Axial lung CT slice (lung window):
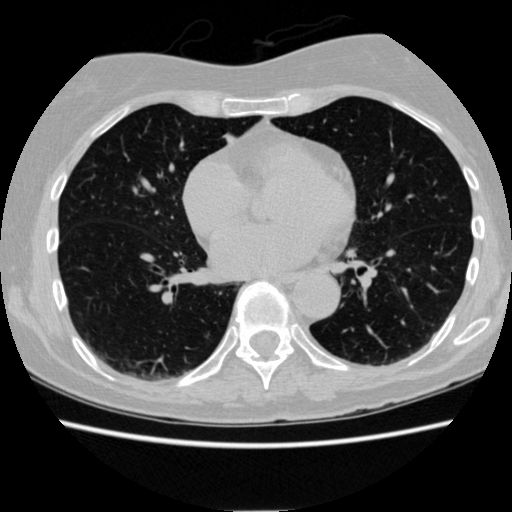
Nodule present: no